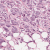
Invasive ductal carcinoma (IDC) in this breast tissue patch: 1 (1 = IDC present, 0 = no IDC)